Question: I'm generating an auto-filled PDF, cloned from an inDesign layout that I was given. This layout uses tables, with 0.5pt borders on tables. Those borders aren't rendered properly when using wkhtmltopdf, since webkit doesn't want lines thinner than 0.8pt/1px.
I tried to use workarounds such as 0.8px (no display at 100% on screen, correct height at 400%), directly 0.5pt, or using 1px box shadows, none of this seem to give me the correct thickness, since sub-1px or sub-0.8pt lines aren't rendered into my PDF file, and 1px box-shadows give me the same issue.
Edit: The command I'm using to generate my PDF: 'wkhtmltopdf.exe -T 0 -B 0 -L 0 -R 0 --dpi 300 --disable-smart-shrinking <input> <output>'
I'm not against an optical workaround.
Here's a preview of my issue:

Thank you in advance!
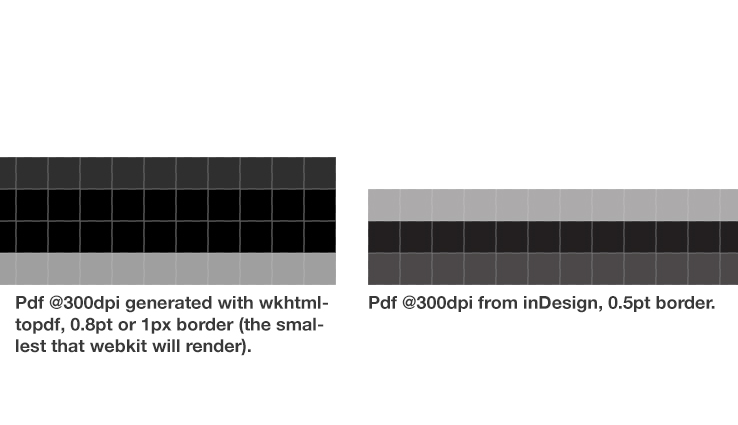
Answer: Solved.
Impossible to do with CSS in case it's processed by wkhtmltopdf.
The first workaround I found was to render the page with zoom:1.41 in an A3 paper size, then render it at zoom:1/(1.41) in an A4. That was quite bloated.
So, I replaced my borders with using a SVG sprite, with an height/width of 0.2mm. It allows me to skip the A4->A3->A4 conversion, and still use the --disable-smart-shrinking option, even if my markup is now ugly.